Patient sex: M
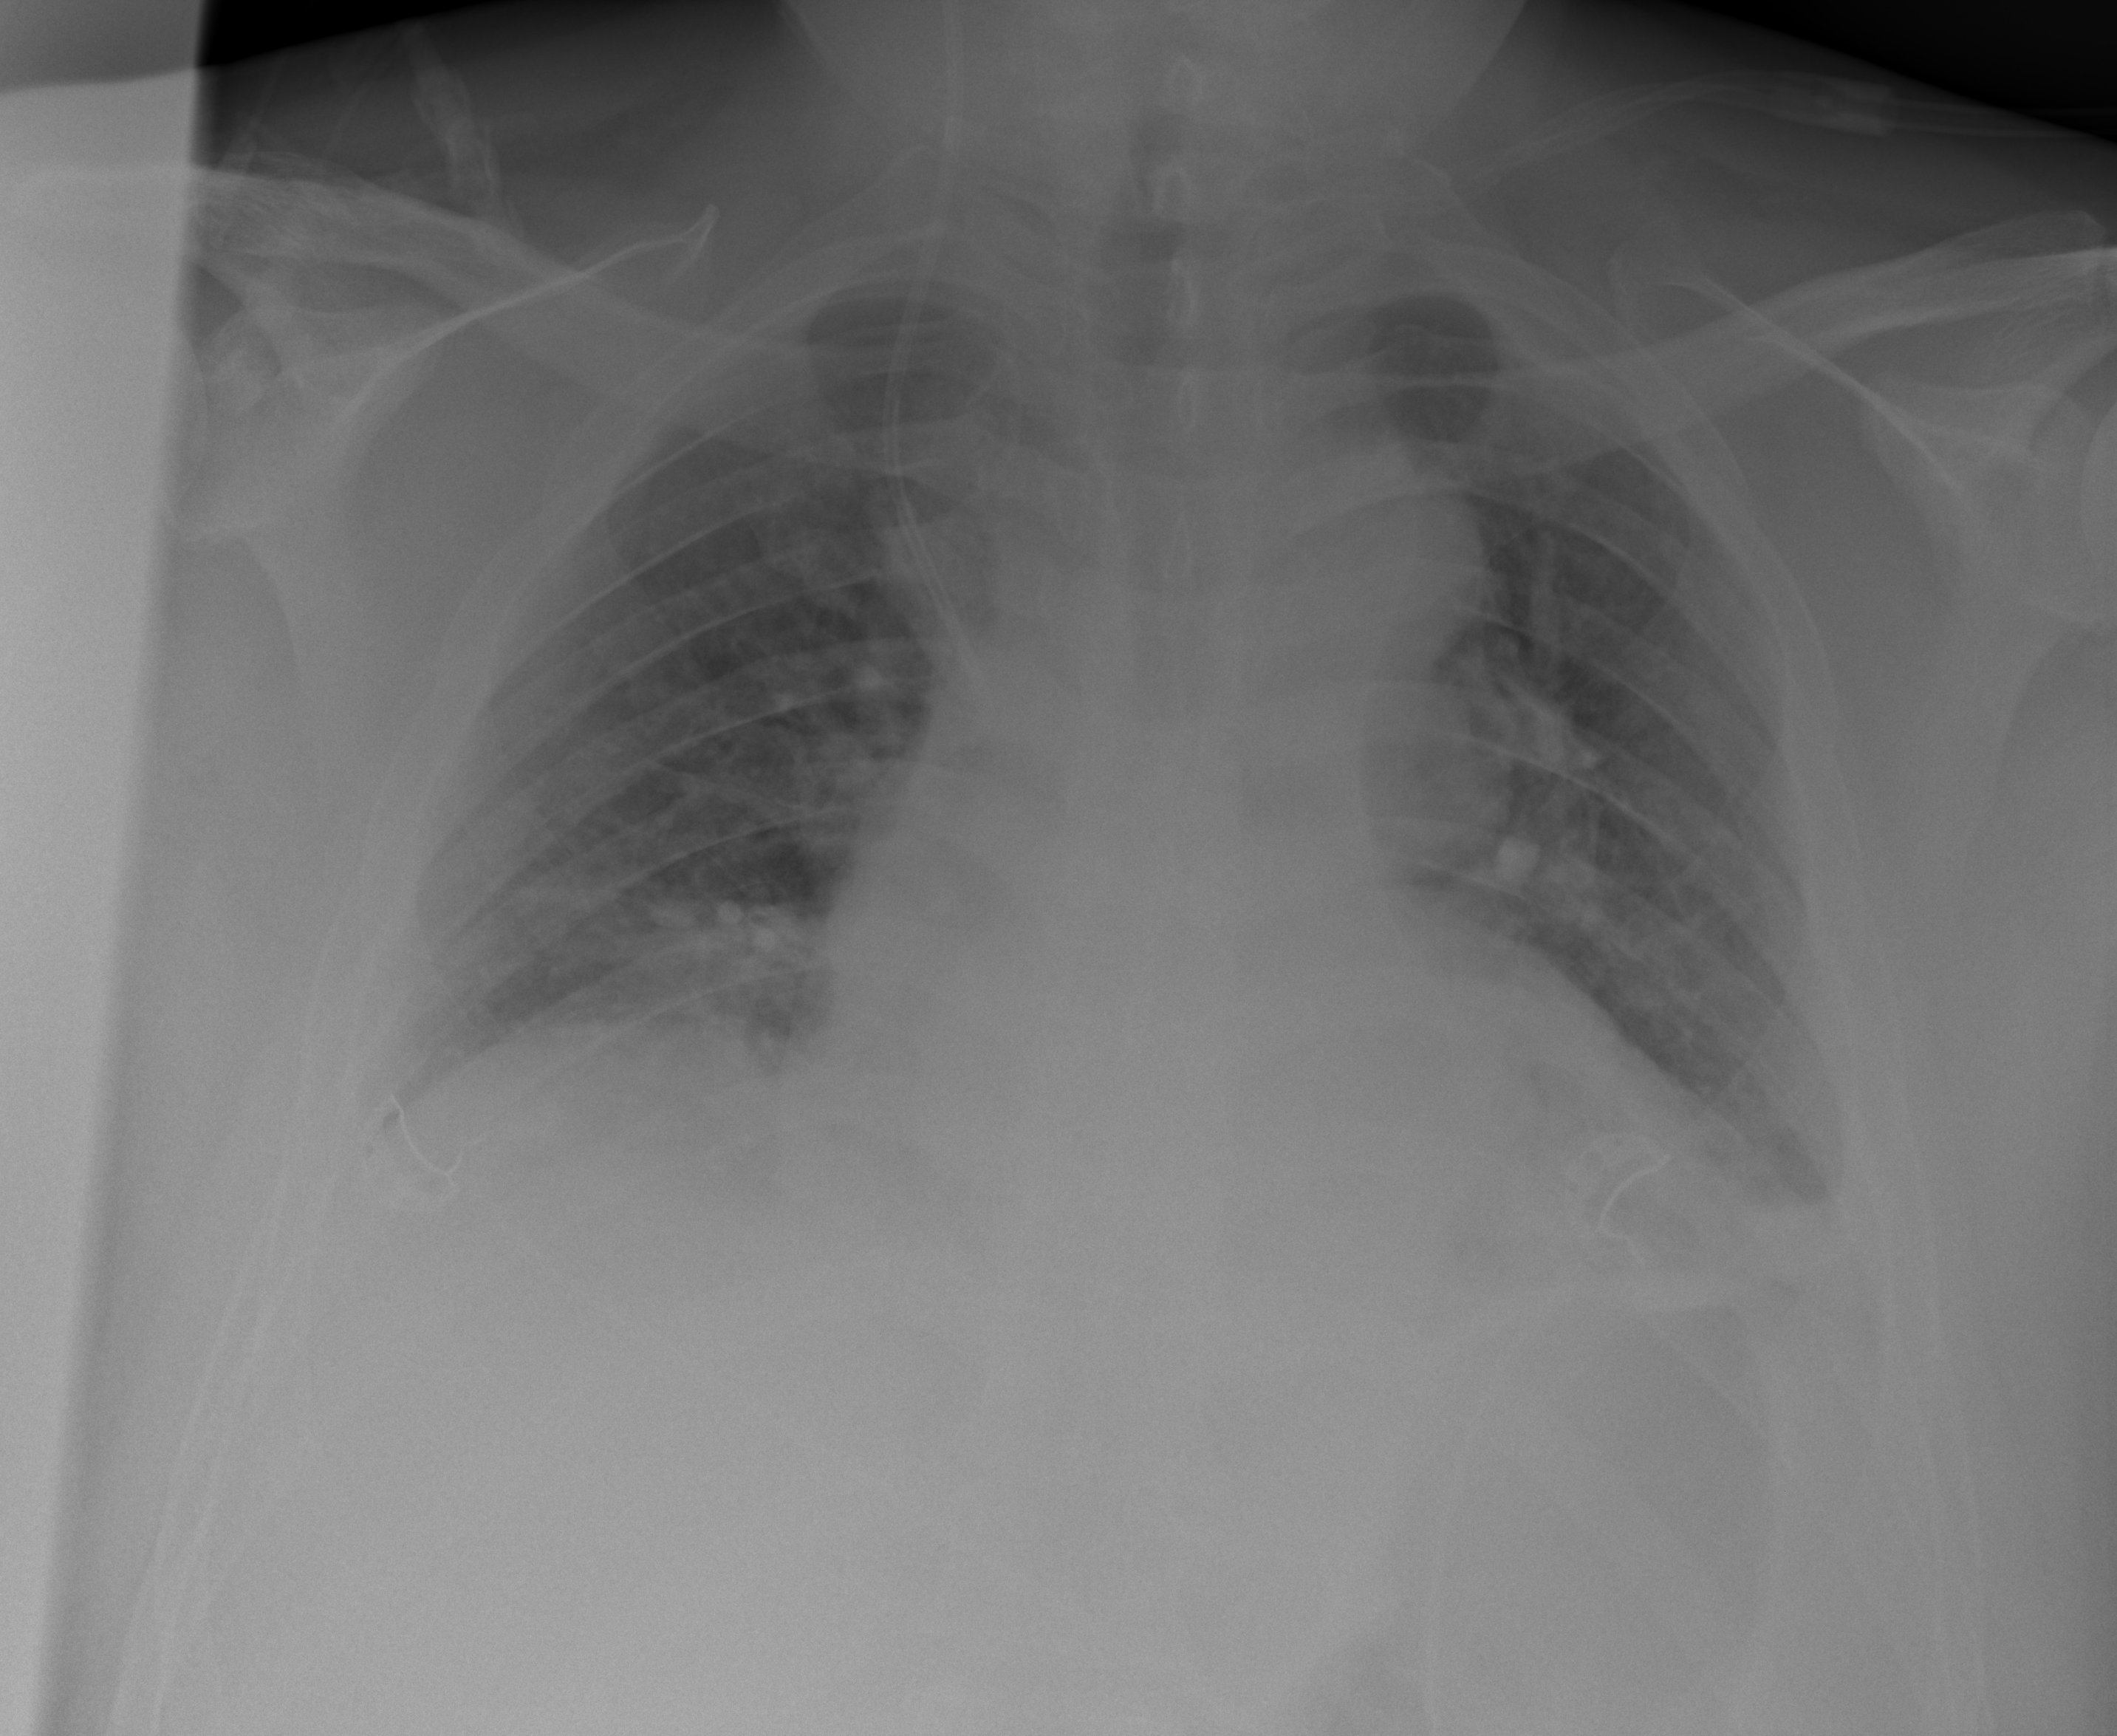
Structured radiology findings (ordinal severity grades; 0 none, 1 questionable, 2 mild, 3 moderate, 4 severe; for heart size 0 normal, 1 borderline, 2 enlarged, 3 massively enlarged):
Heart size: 2
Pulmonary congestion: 0
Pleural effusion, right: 0
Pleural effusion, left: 0
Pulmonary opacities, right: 0
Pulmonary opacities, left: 0
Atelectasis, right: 0
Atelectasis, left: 2